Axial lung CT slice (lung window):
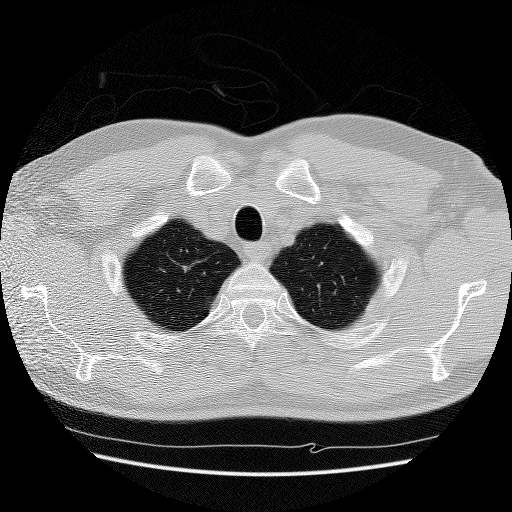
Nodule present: no